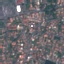
Land use / land cover class: Residential